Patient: sex F, age 89
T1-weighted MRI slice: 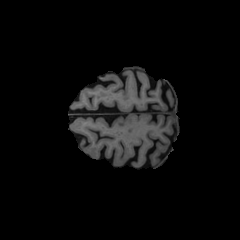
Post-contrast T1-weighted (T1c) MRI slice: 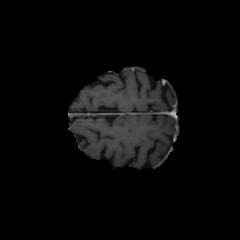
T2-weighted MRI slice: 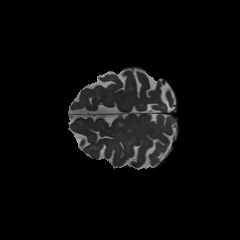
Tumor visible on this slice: no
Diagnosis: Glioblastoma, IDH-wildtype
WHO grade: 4